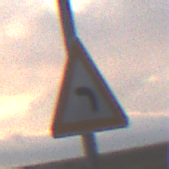
Verkehrszeichen: KurveLinks
Umgebung: Outdoor, Nature
Tageszeit: SunriseSunset
Wetter: Overcast
Licht: Natural
Jahreszeit: NotSpecified
Kontrast: LowContrast